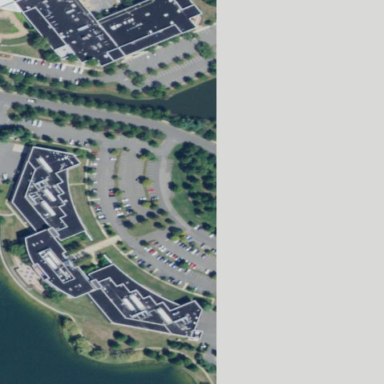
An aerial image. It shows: Building.